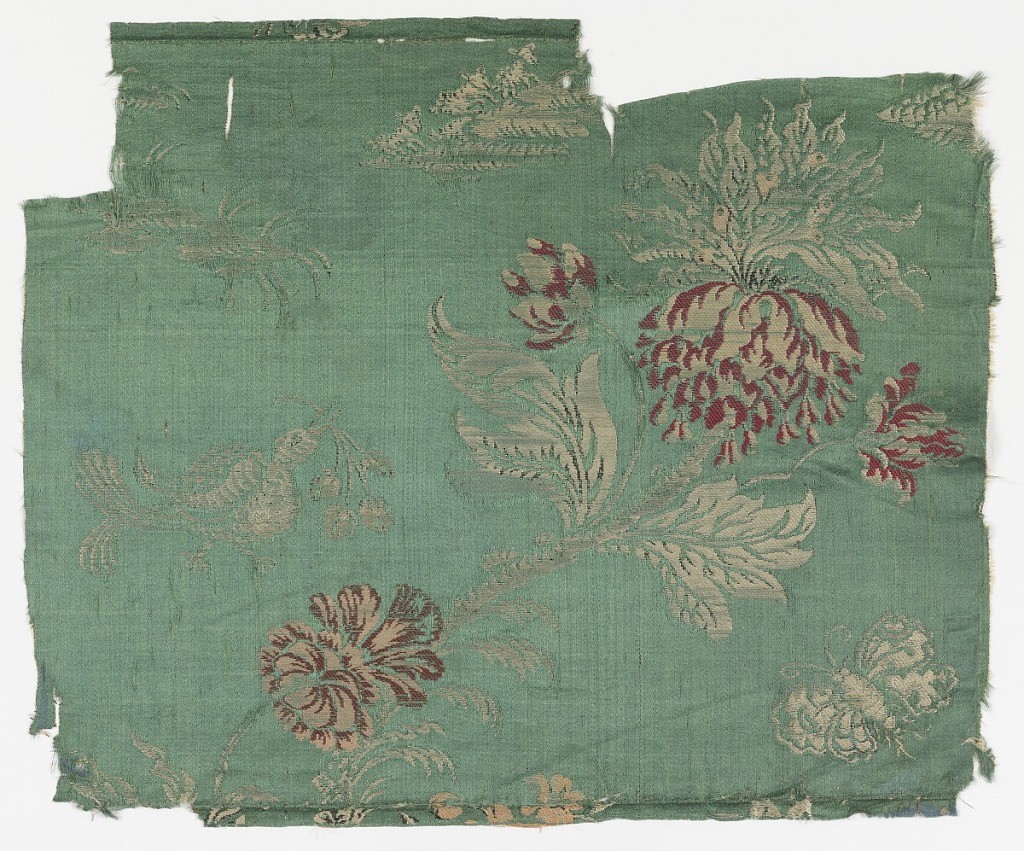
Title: Fragment
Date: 18th century
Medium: silk
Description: Flowering sprays with bird and butterflies on green satin.